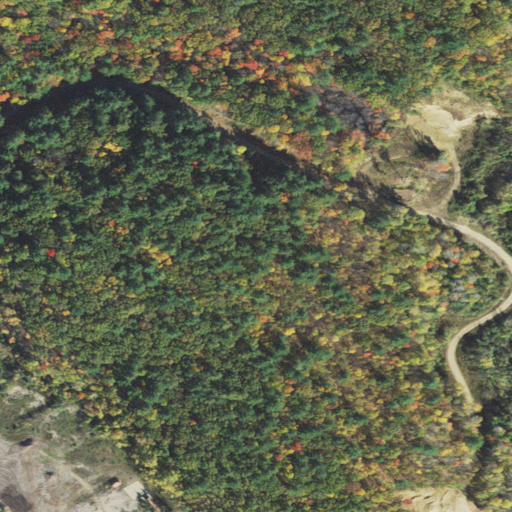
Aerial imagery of mountain in New Hampshire named Pine Hill containing mixed forest, deciduous forest, evergreen forest, grassland, barren land, pasture, and medium intensity development